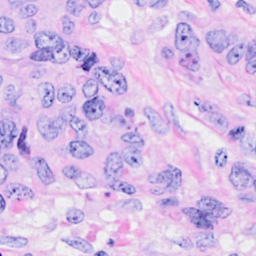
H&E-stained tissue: Breast